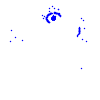
Particle: electron